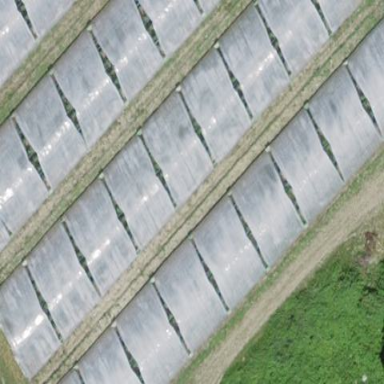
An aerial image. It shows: Greenhouse.